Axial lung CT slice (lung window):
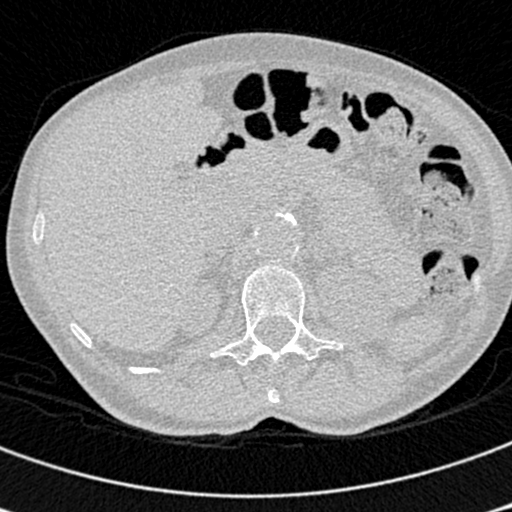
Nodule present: no